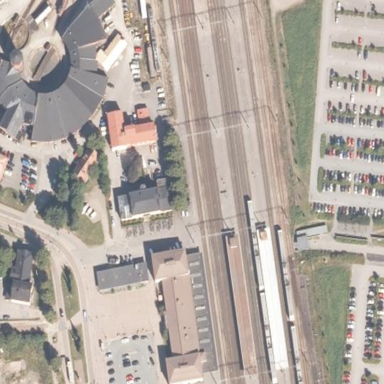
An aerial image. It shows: Asphalt platform for public transport located at railway station.